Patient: sex M, age 51
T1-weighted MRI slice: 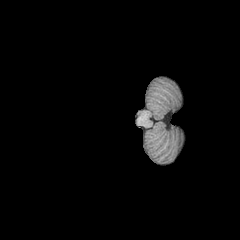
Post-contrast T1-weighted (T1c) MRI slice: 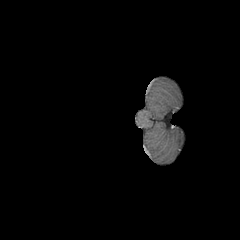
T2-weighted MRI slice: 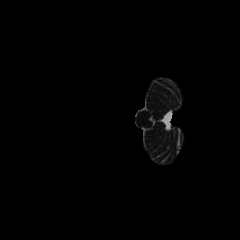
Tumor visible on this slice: no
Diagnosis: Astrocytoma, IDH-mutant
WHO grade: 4